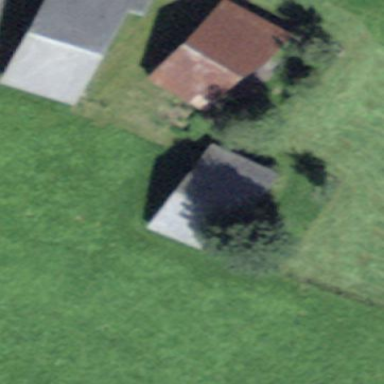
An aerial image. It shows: Cabin.